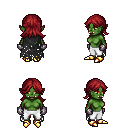
a pixel art fantasy rpg character, female body template, orc, green skin, black tattered cape, white pants, brunette loose hair, metal gloves, gold boots, four views (front, back, left, right), 2x2 character sprite sheet, small pixel art, hard edges, no anti-aliasing